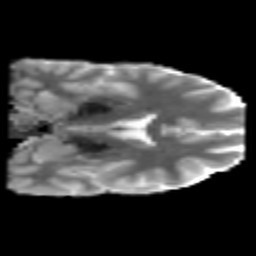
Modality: MD
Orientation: coronal
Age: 45
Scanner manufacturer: philips
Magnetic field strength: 3 T
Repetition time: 8.6 s
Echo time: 0.127 s